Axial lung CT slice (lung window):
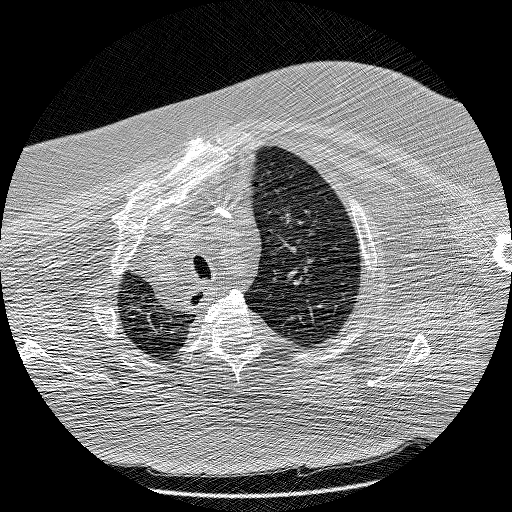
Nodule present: no